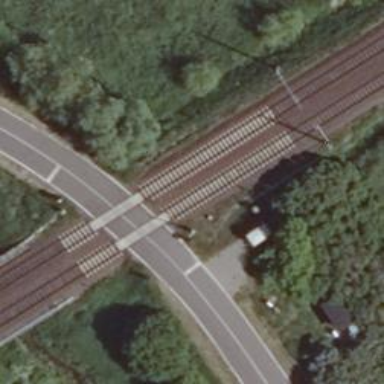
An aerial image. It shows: Level crossing with traffic signals. The crossing also has saltire markings.